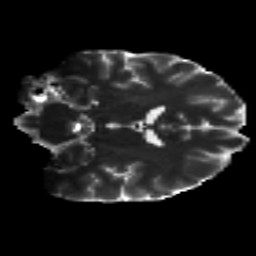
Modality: T2w
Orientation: coronal
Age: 18
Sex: male
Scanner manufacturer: siemens
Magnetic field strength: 3 T
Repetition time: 8.8 s
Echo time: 0.085 s